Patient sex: M
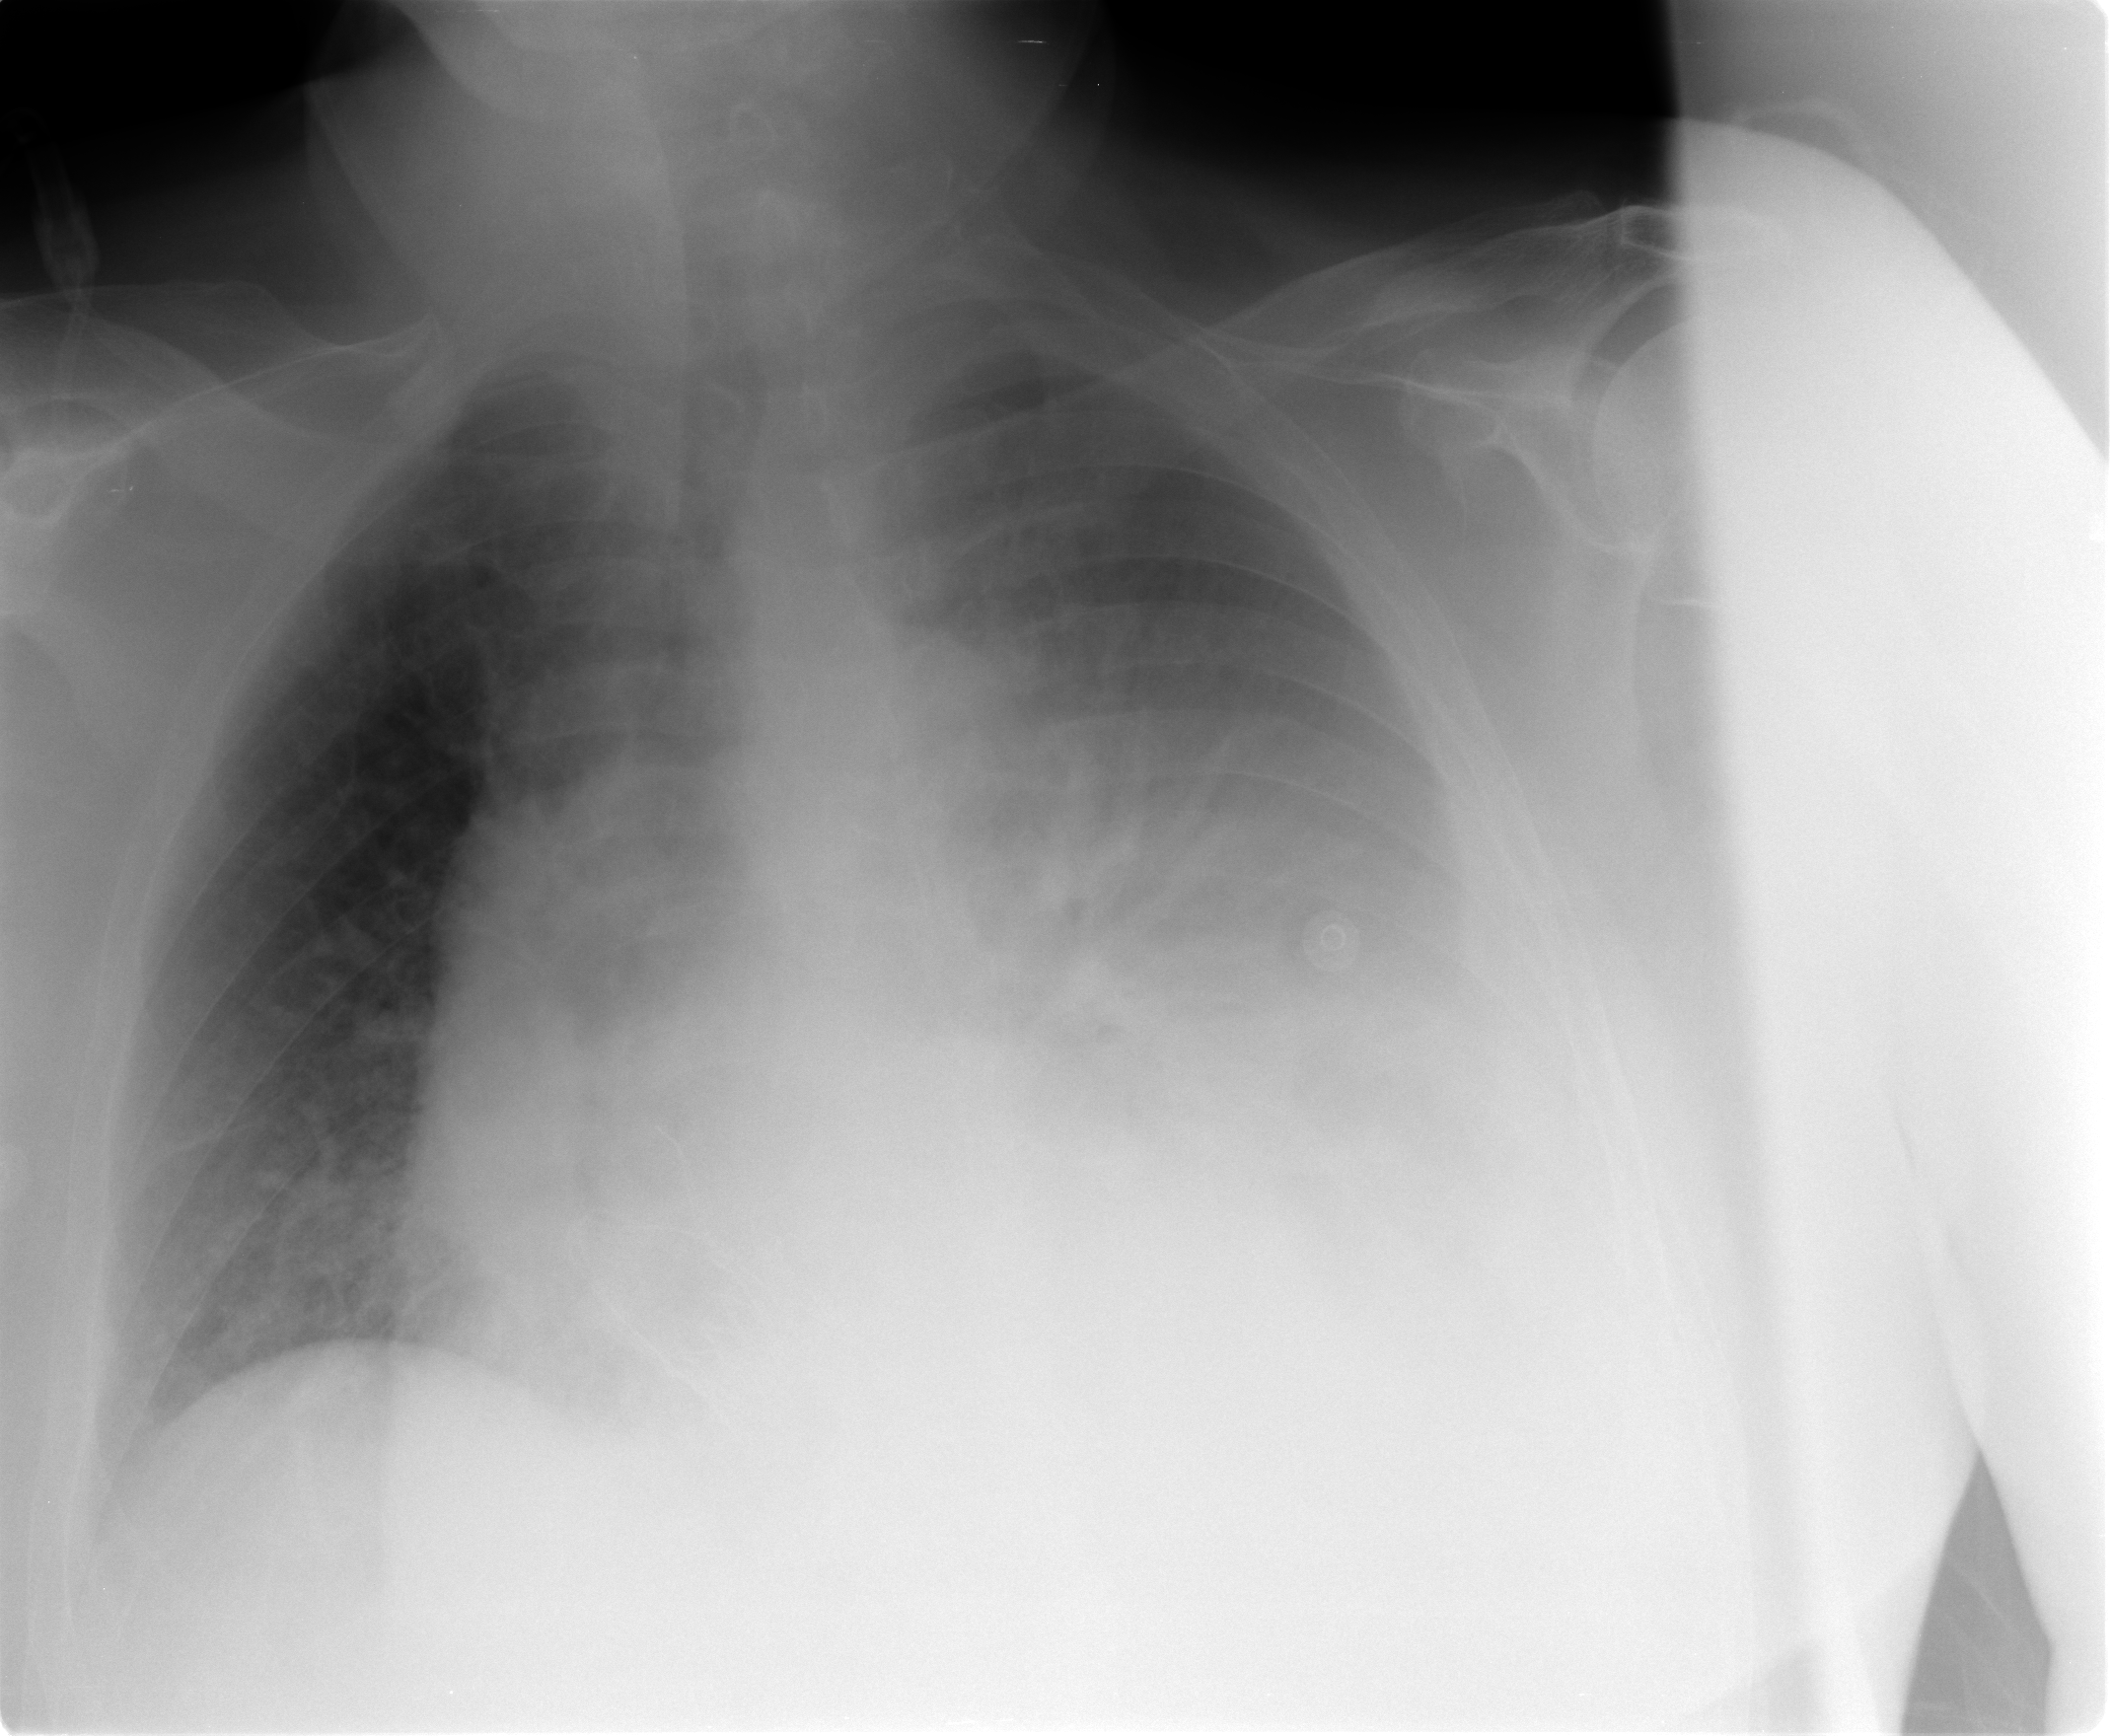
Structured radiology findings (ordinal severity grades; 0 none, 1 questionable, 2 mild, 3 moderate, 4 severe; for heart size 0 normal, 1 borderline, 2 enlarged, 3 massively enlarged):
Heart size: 2
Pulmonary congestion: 2
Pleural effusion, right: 2
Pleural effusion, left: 3
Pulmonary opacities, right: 2
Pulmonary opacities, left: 3
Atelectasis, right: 0
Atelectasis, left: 2